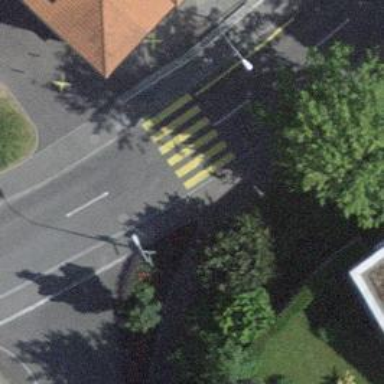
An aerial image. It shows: Uncontrolled zebra crossing on the road.